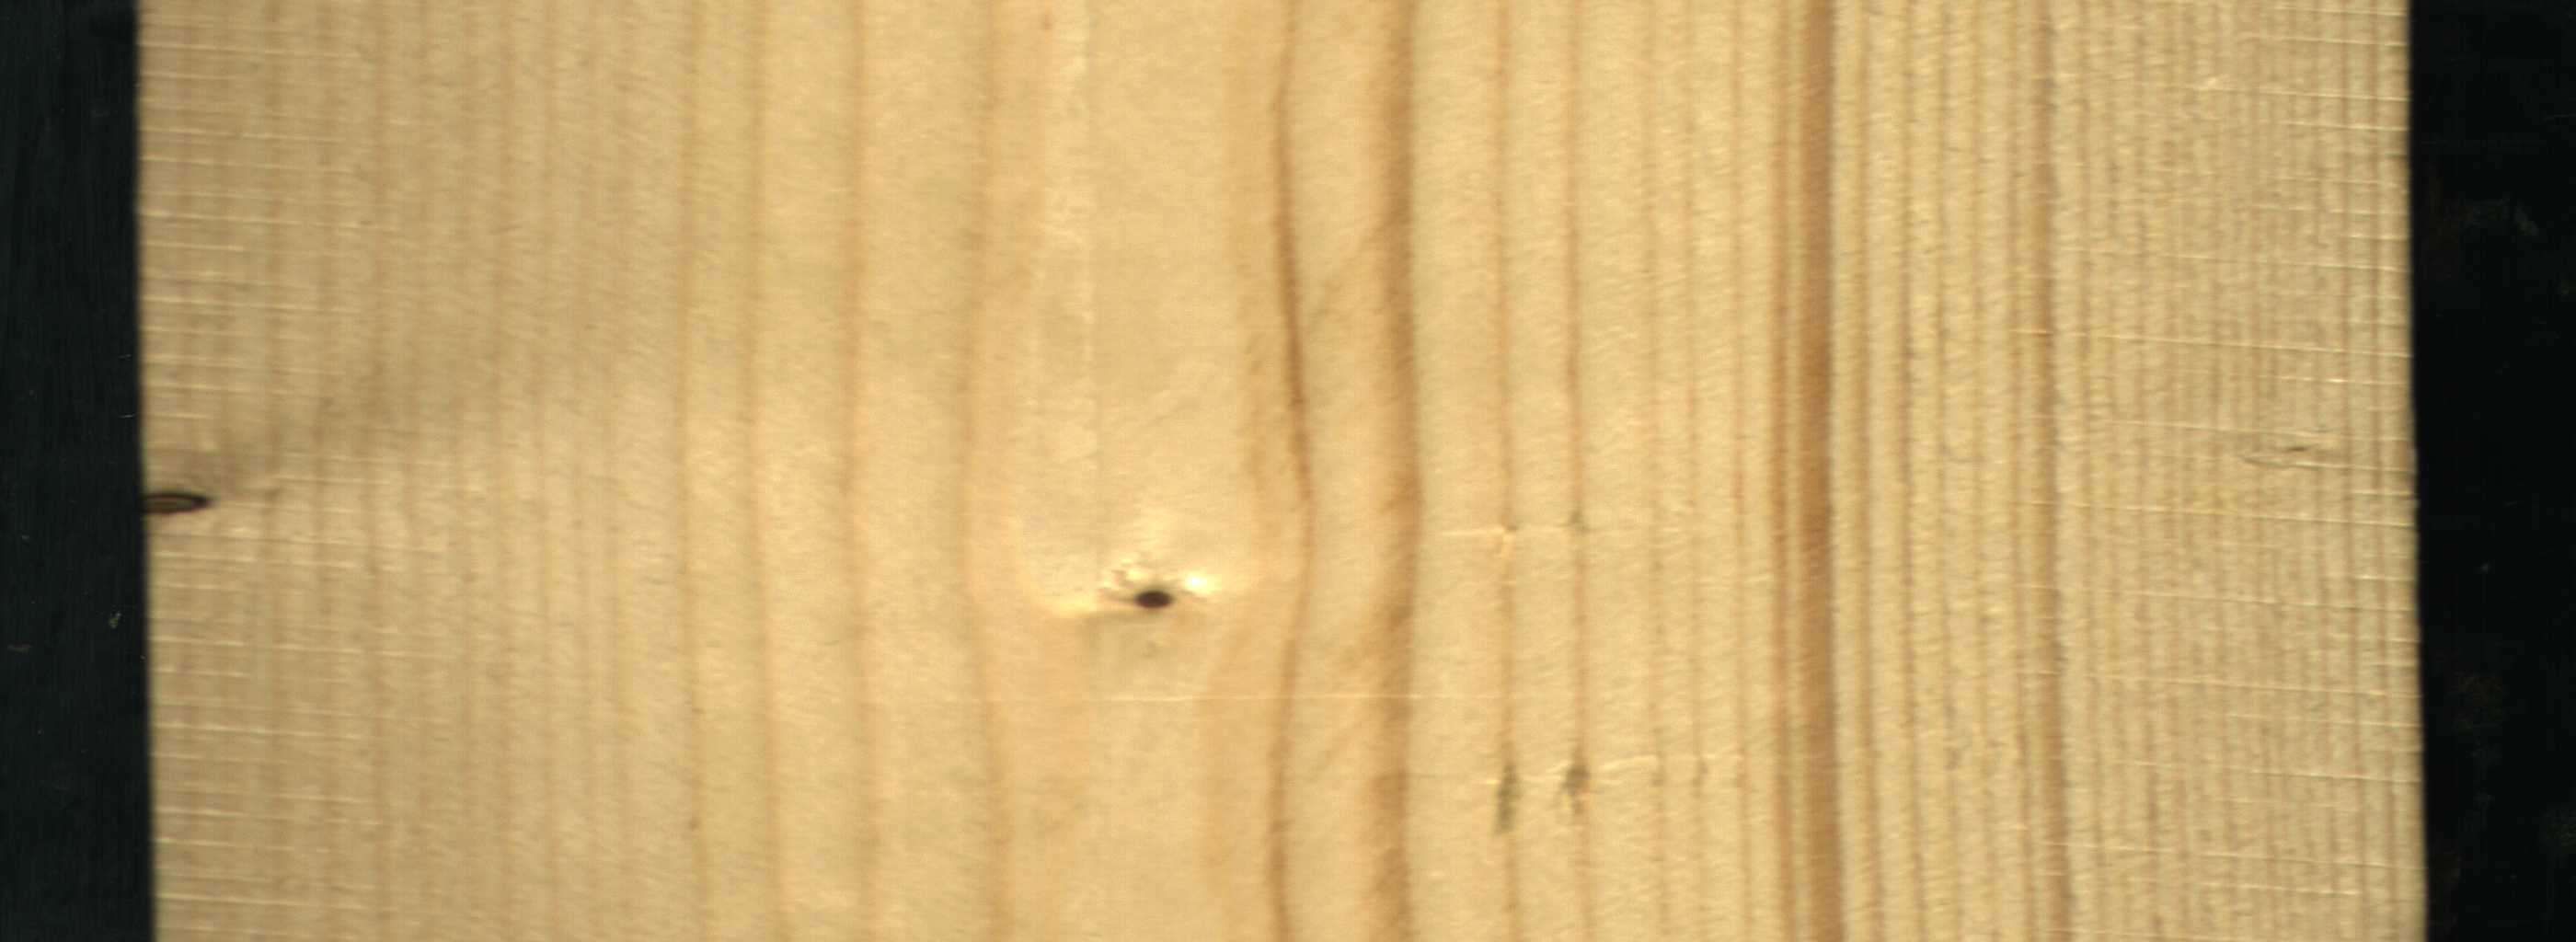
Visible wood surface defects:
Dead_Knot
Live_Knot